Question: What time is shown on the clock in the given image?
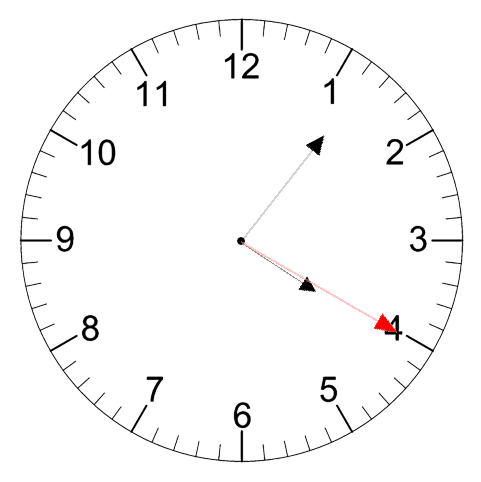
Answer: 04:06:20